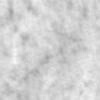
Label: no_change